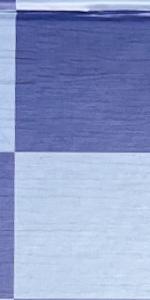
Label: Empty